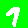
Digit: 7